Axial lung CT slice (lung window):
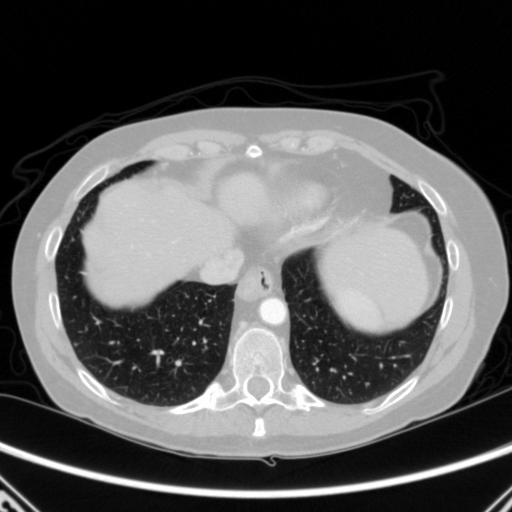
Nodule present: no